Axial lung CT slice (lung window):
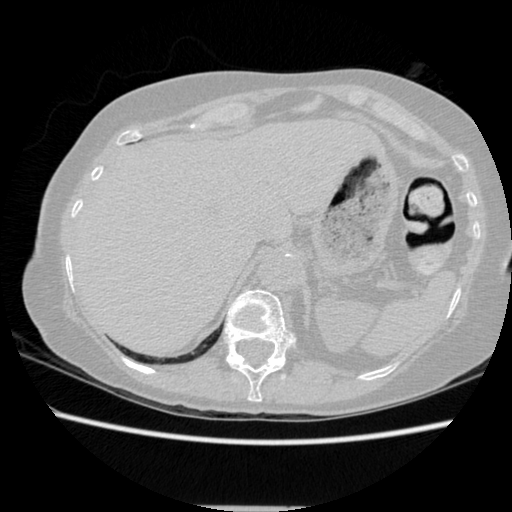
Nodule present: no